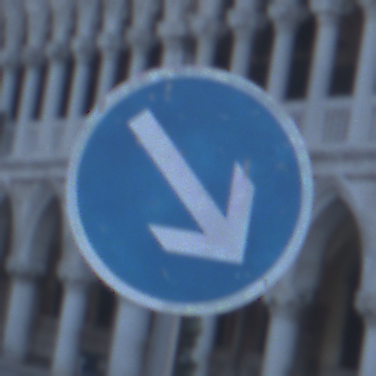
Verkehrszeichen: VorgeschriebeneVorbeifahrtRechts
Umgebung: Outdoor, Urban
Tageszeit: Dawn
Wetter: Clear
Licht: Natural
Jahreszeit: NotSpecified
Kontrast: LowContrast